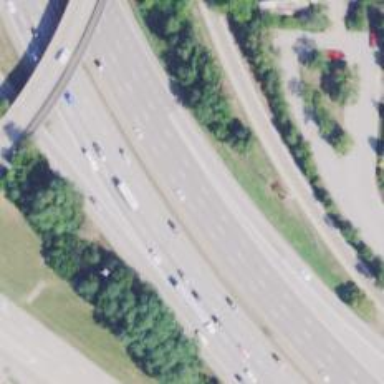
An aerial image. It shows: Motorway.